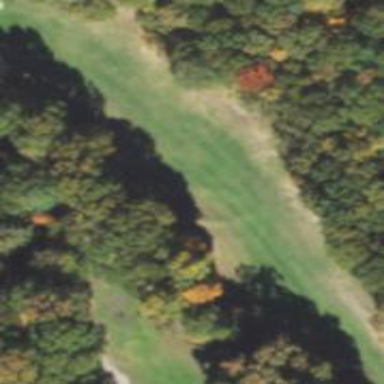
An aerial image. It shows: Grassy area designated as golf fairway.